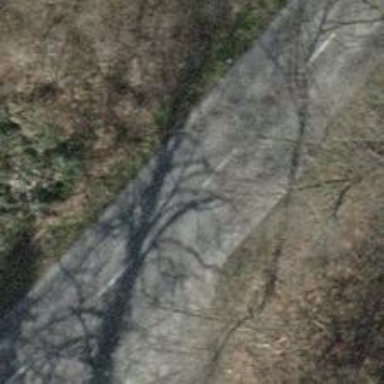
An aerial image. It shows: Tertiary road with asphalt surface.